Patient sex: M
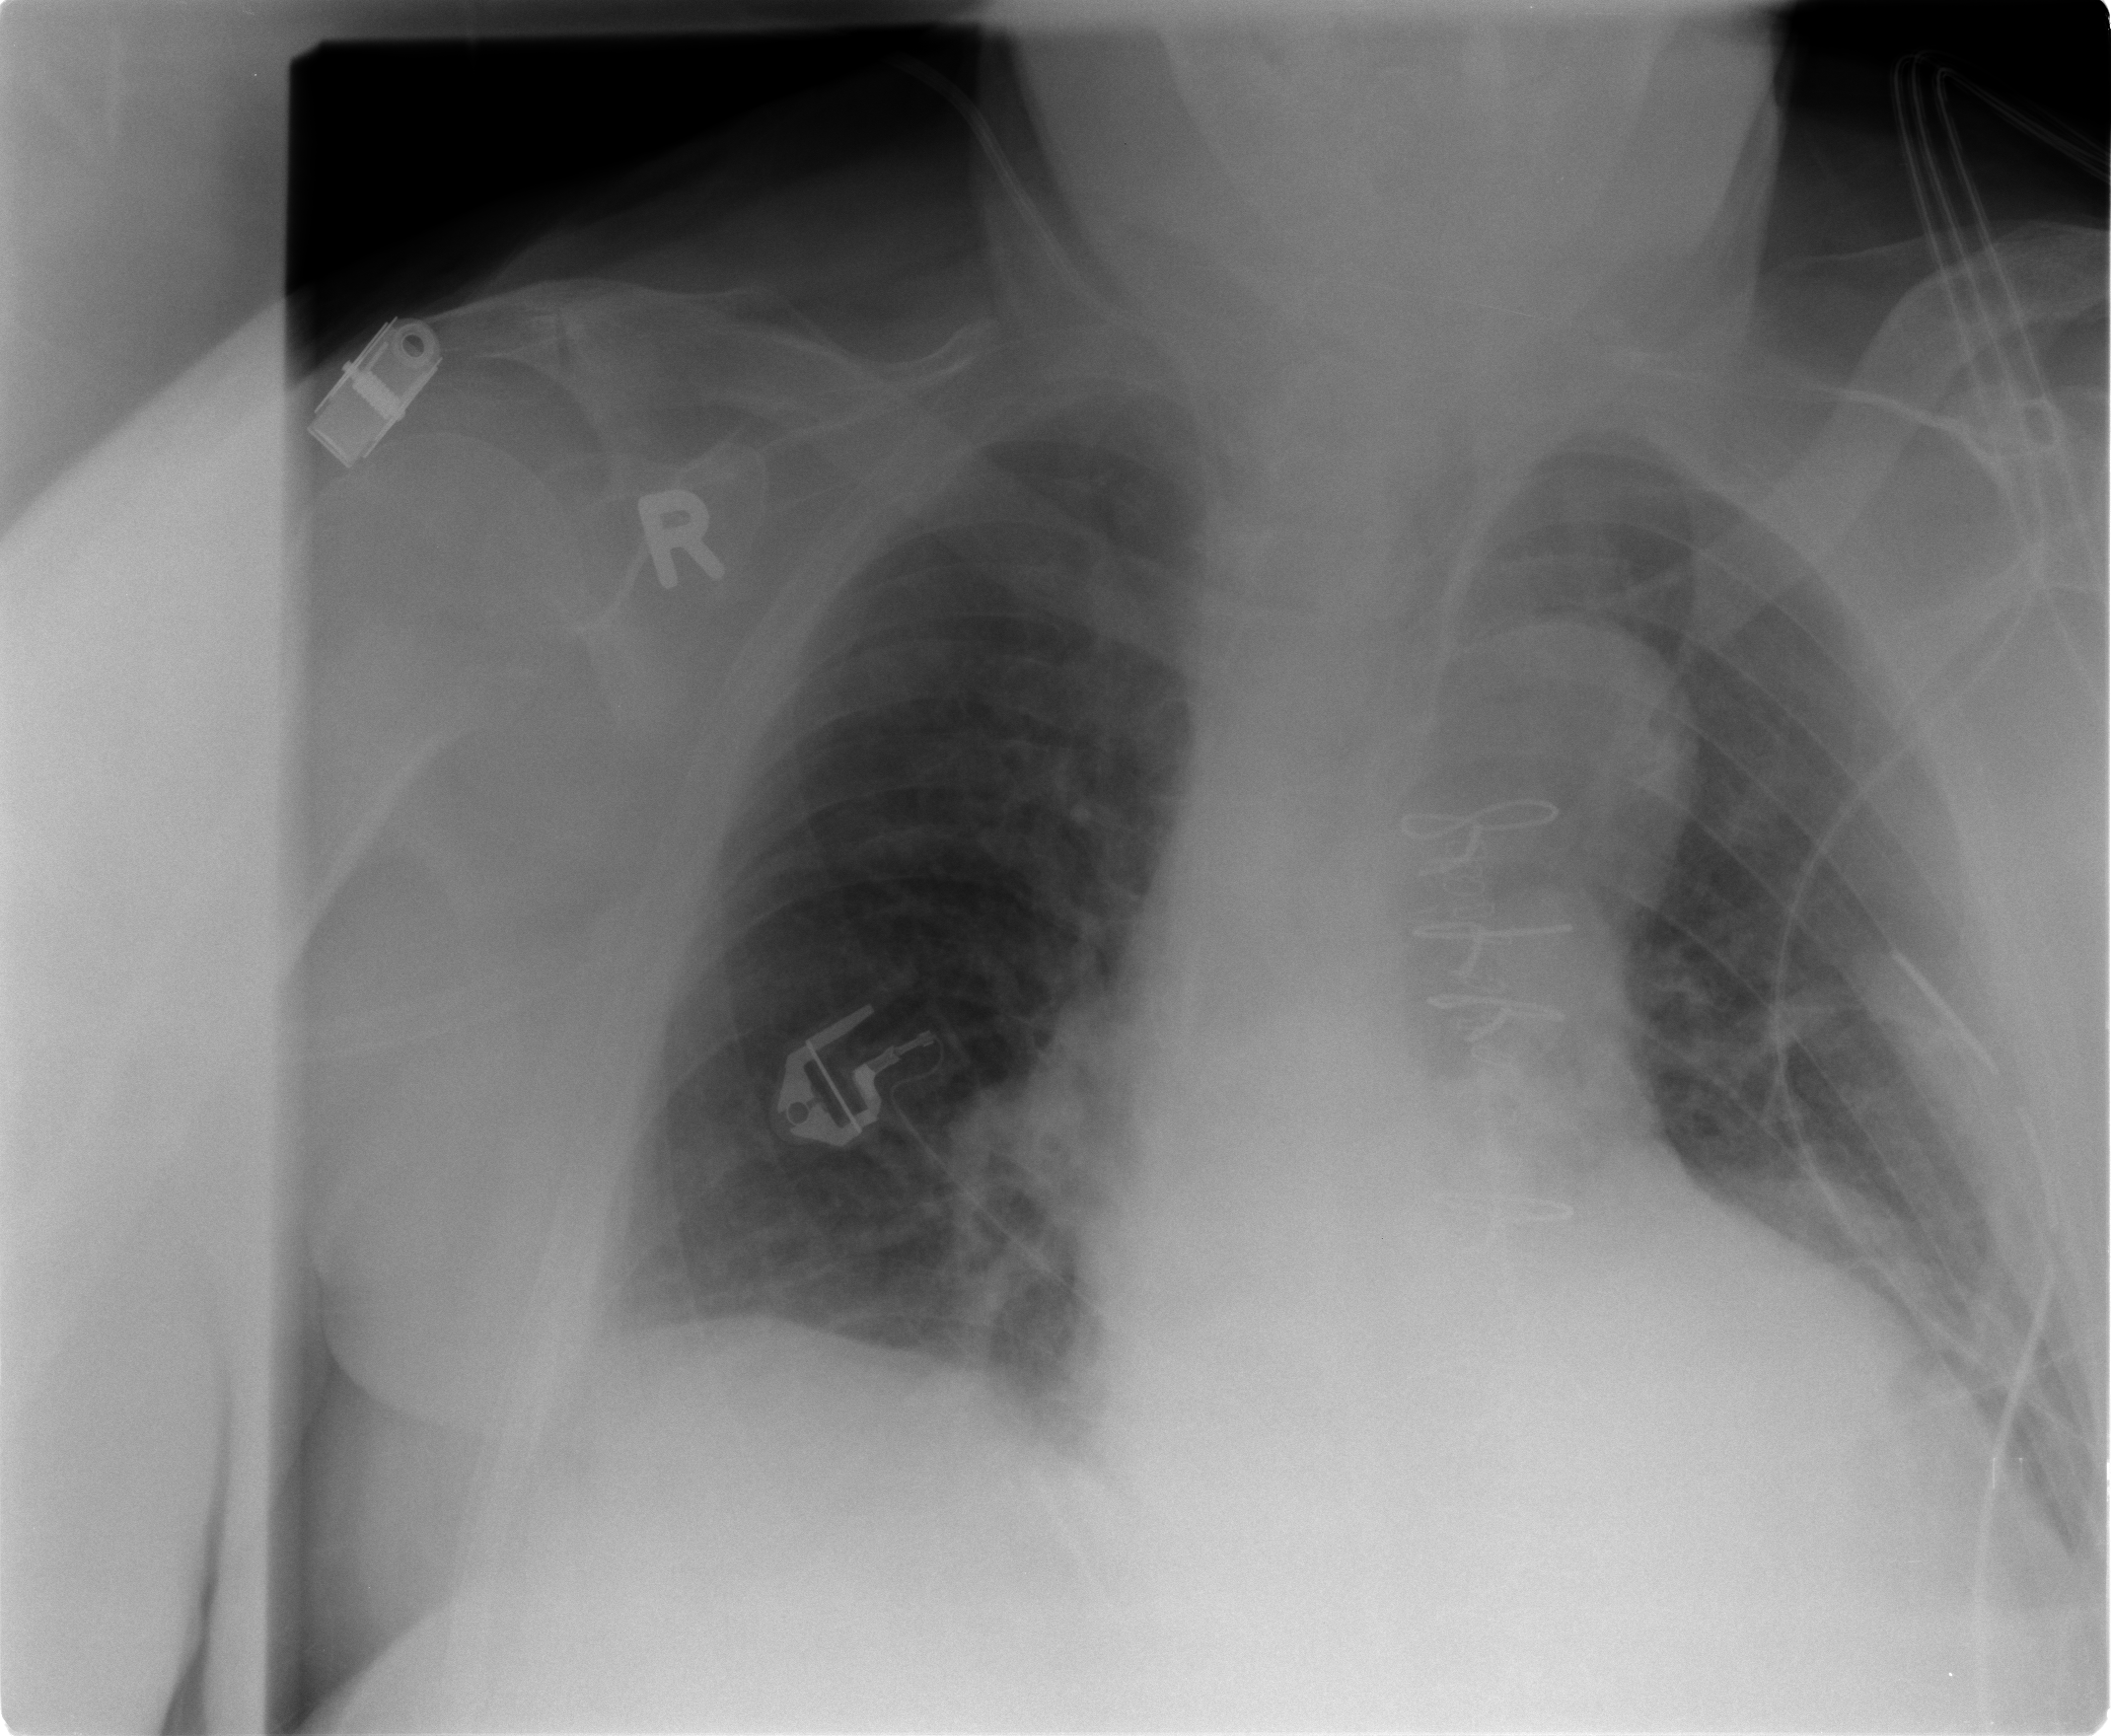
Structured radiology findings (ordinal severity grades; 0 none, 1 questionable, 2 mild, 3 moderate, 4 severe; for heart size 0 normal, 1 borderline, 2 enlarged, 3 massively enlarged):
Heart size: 2
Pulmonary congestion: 2
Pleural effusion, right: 0
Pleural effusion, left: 1
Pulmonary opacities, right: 0
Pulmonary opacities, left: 1
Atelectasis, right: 1
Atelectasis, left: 2